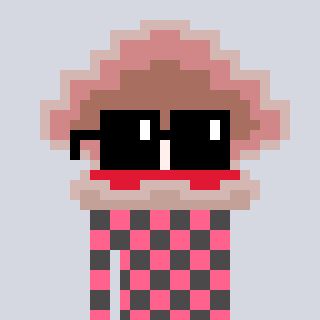
a pixel art character with square black sunglasses, a oyster-shaped head and a grayscale-colored body on a cool background